Field crop: tomato
Growth stage: 1
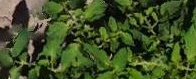
Species: tomato